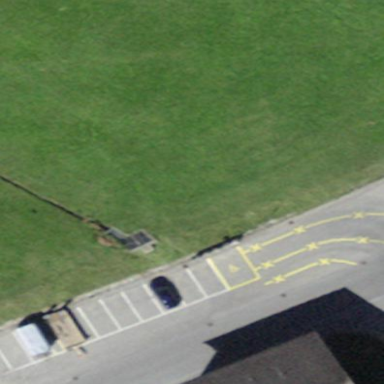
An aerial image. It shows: Parking area.